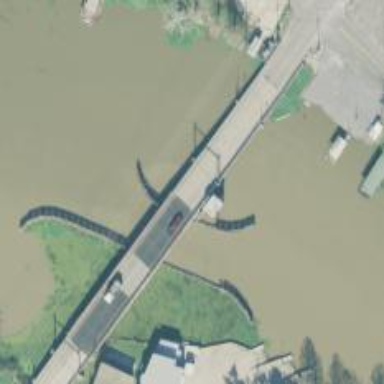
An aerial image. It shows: Swing-type movable bridge on primary highway.